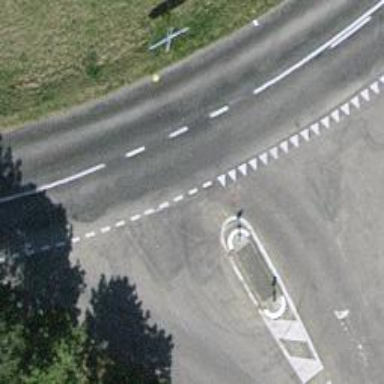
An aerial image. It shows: Tertiary road.